Field crop: tomato
Growth stage: 1
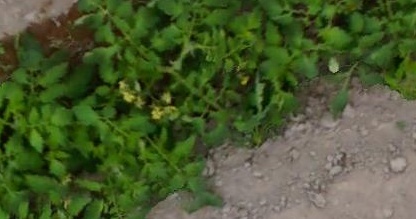
Species: tomato